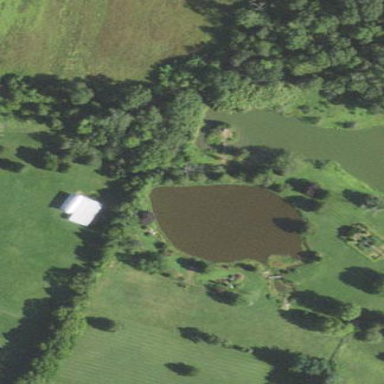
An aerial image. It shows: Pond surrounded by natural water.